Question: I currently have a hexagonal background, but it's all one image. This generally works fine, but I may get in trouble if someone has a huge resolution. I wanted to see if it was possible to scale hexagons according to the size of your display.
Below is an example of what kind of background i'm using.

I know you're able to repeat an image with the CSS3 repeat, but not sure how I can accomplish it with something like this. Anyone have any ideas?
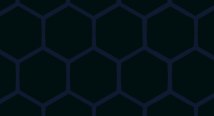
Answer: See If this link <URL> could help you do the same. Hope it helps.